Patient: sex M, age 45
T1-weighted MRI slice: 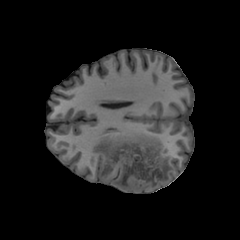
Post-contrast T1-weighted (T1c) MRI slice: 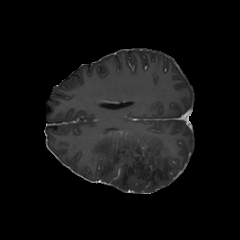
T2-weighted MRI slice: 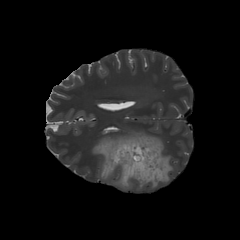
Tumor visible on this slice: yes
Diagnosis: Astrocytoma, IDH-wildtype
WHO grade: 2